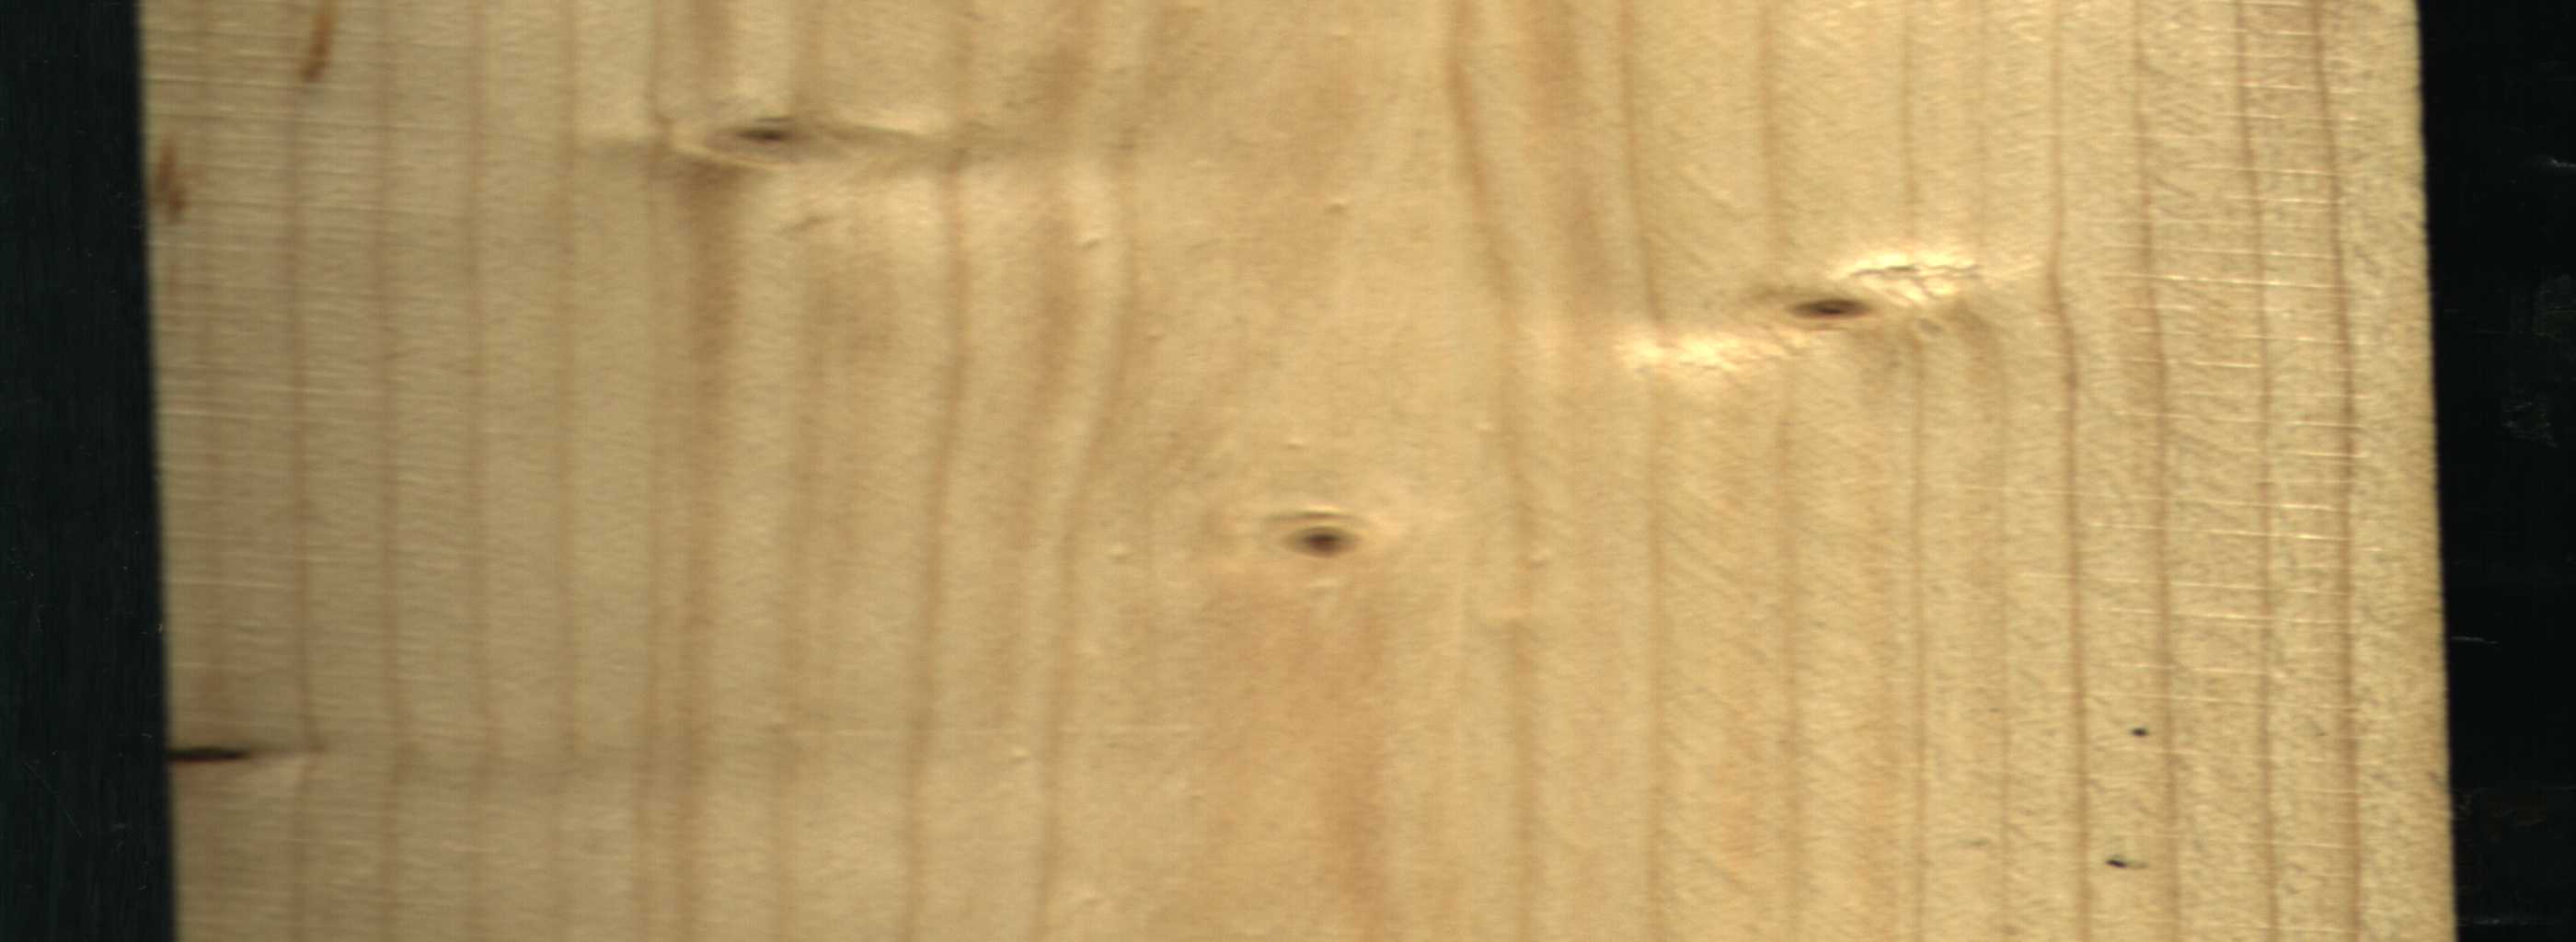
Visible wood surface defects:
resin
resin
Dead_Knot
Live_Knot
Live_Knot
Live_Knot